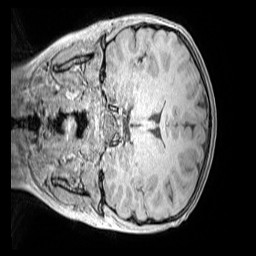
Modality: MP2RAGE
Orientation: coronal
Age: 11
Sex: male
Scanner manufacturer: siemens
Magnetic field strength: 3 T
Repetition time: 4 s
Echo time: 0.00299 s